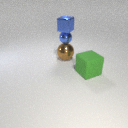
small blue metal cube above large brown metal sphere